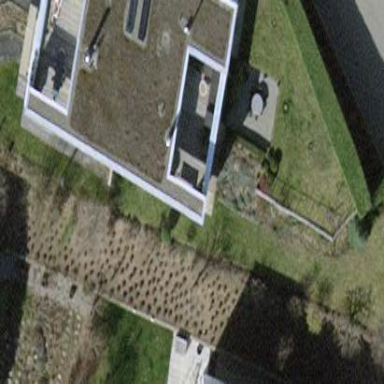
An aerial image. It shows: Building with flat roof.